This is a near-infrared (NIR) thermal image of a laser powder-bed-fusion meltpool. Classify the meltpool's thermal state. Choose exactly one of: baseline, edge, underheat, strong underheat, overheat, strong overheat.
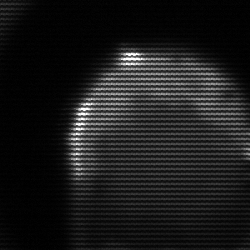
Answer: edge